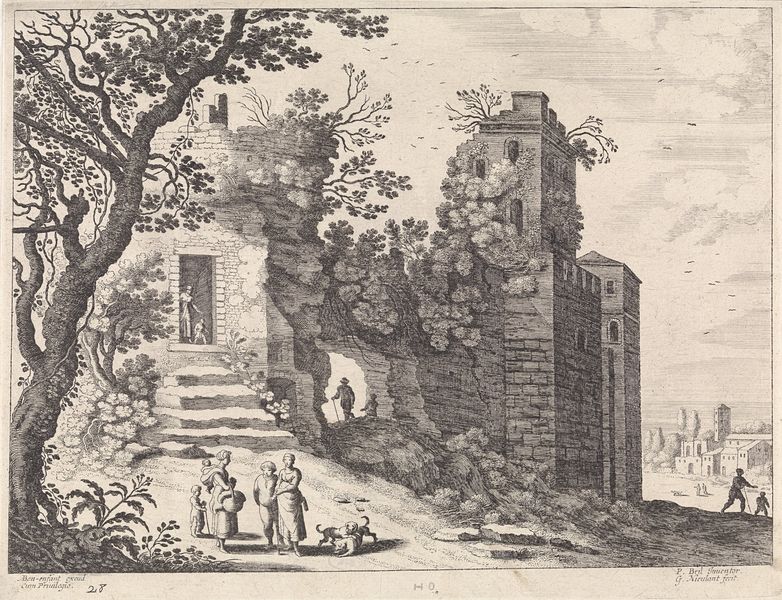
Titel: Ruïne met een groep vrouwen en kinderen
Künstler: Willem van (II) Nieulandt
Standort: Amsterdam
Institution: Rijksmuseum
Schlagwörter: baum, frauen, menschen, stadt, fenster, straße, tür, haus, hund, hunde, stein, vögel, kirche, familie, kind, pflanzen, kinder, dorf, mauer, graphik, treppe, tor, zinnen, ruine, burg, druck, radierung, stich, lithografie, kaputt, wanderer, bauen, verwuchert